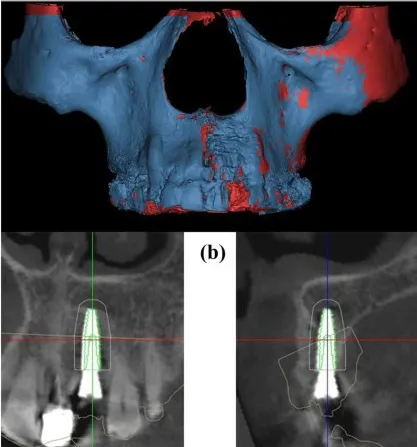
(C) Postoperative evaluation: comparing accuracy of preoperative planned implant position (green) with postoperative position.
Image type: radiology (ct)